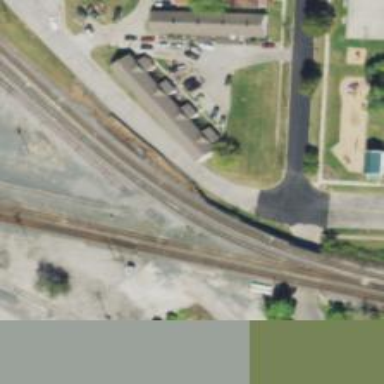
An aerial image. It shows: Railway track.